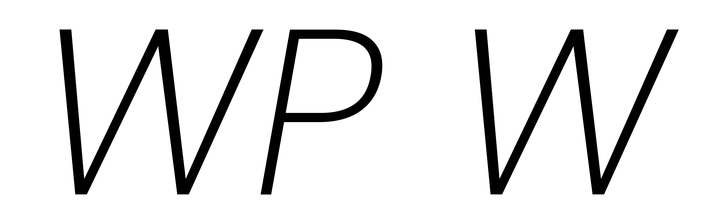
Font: Poppins-ExtraLightItalic